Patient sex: F
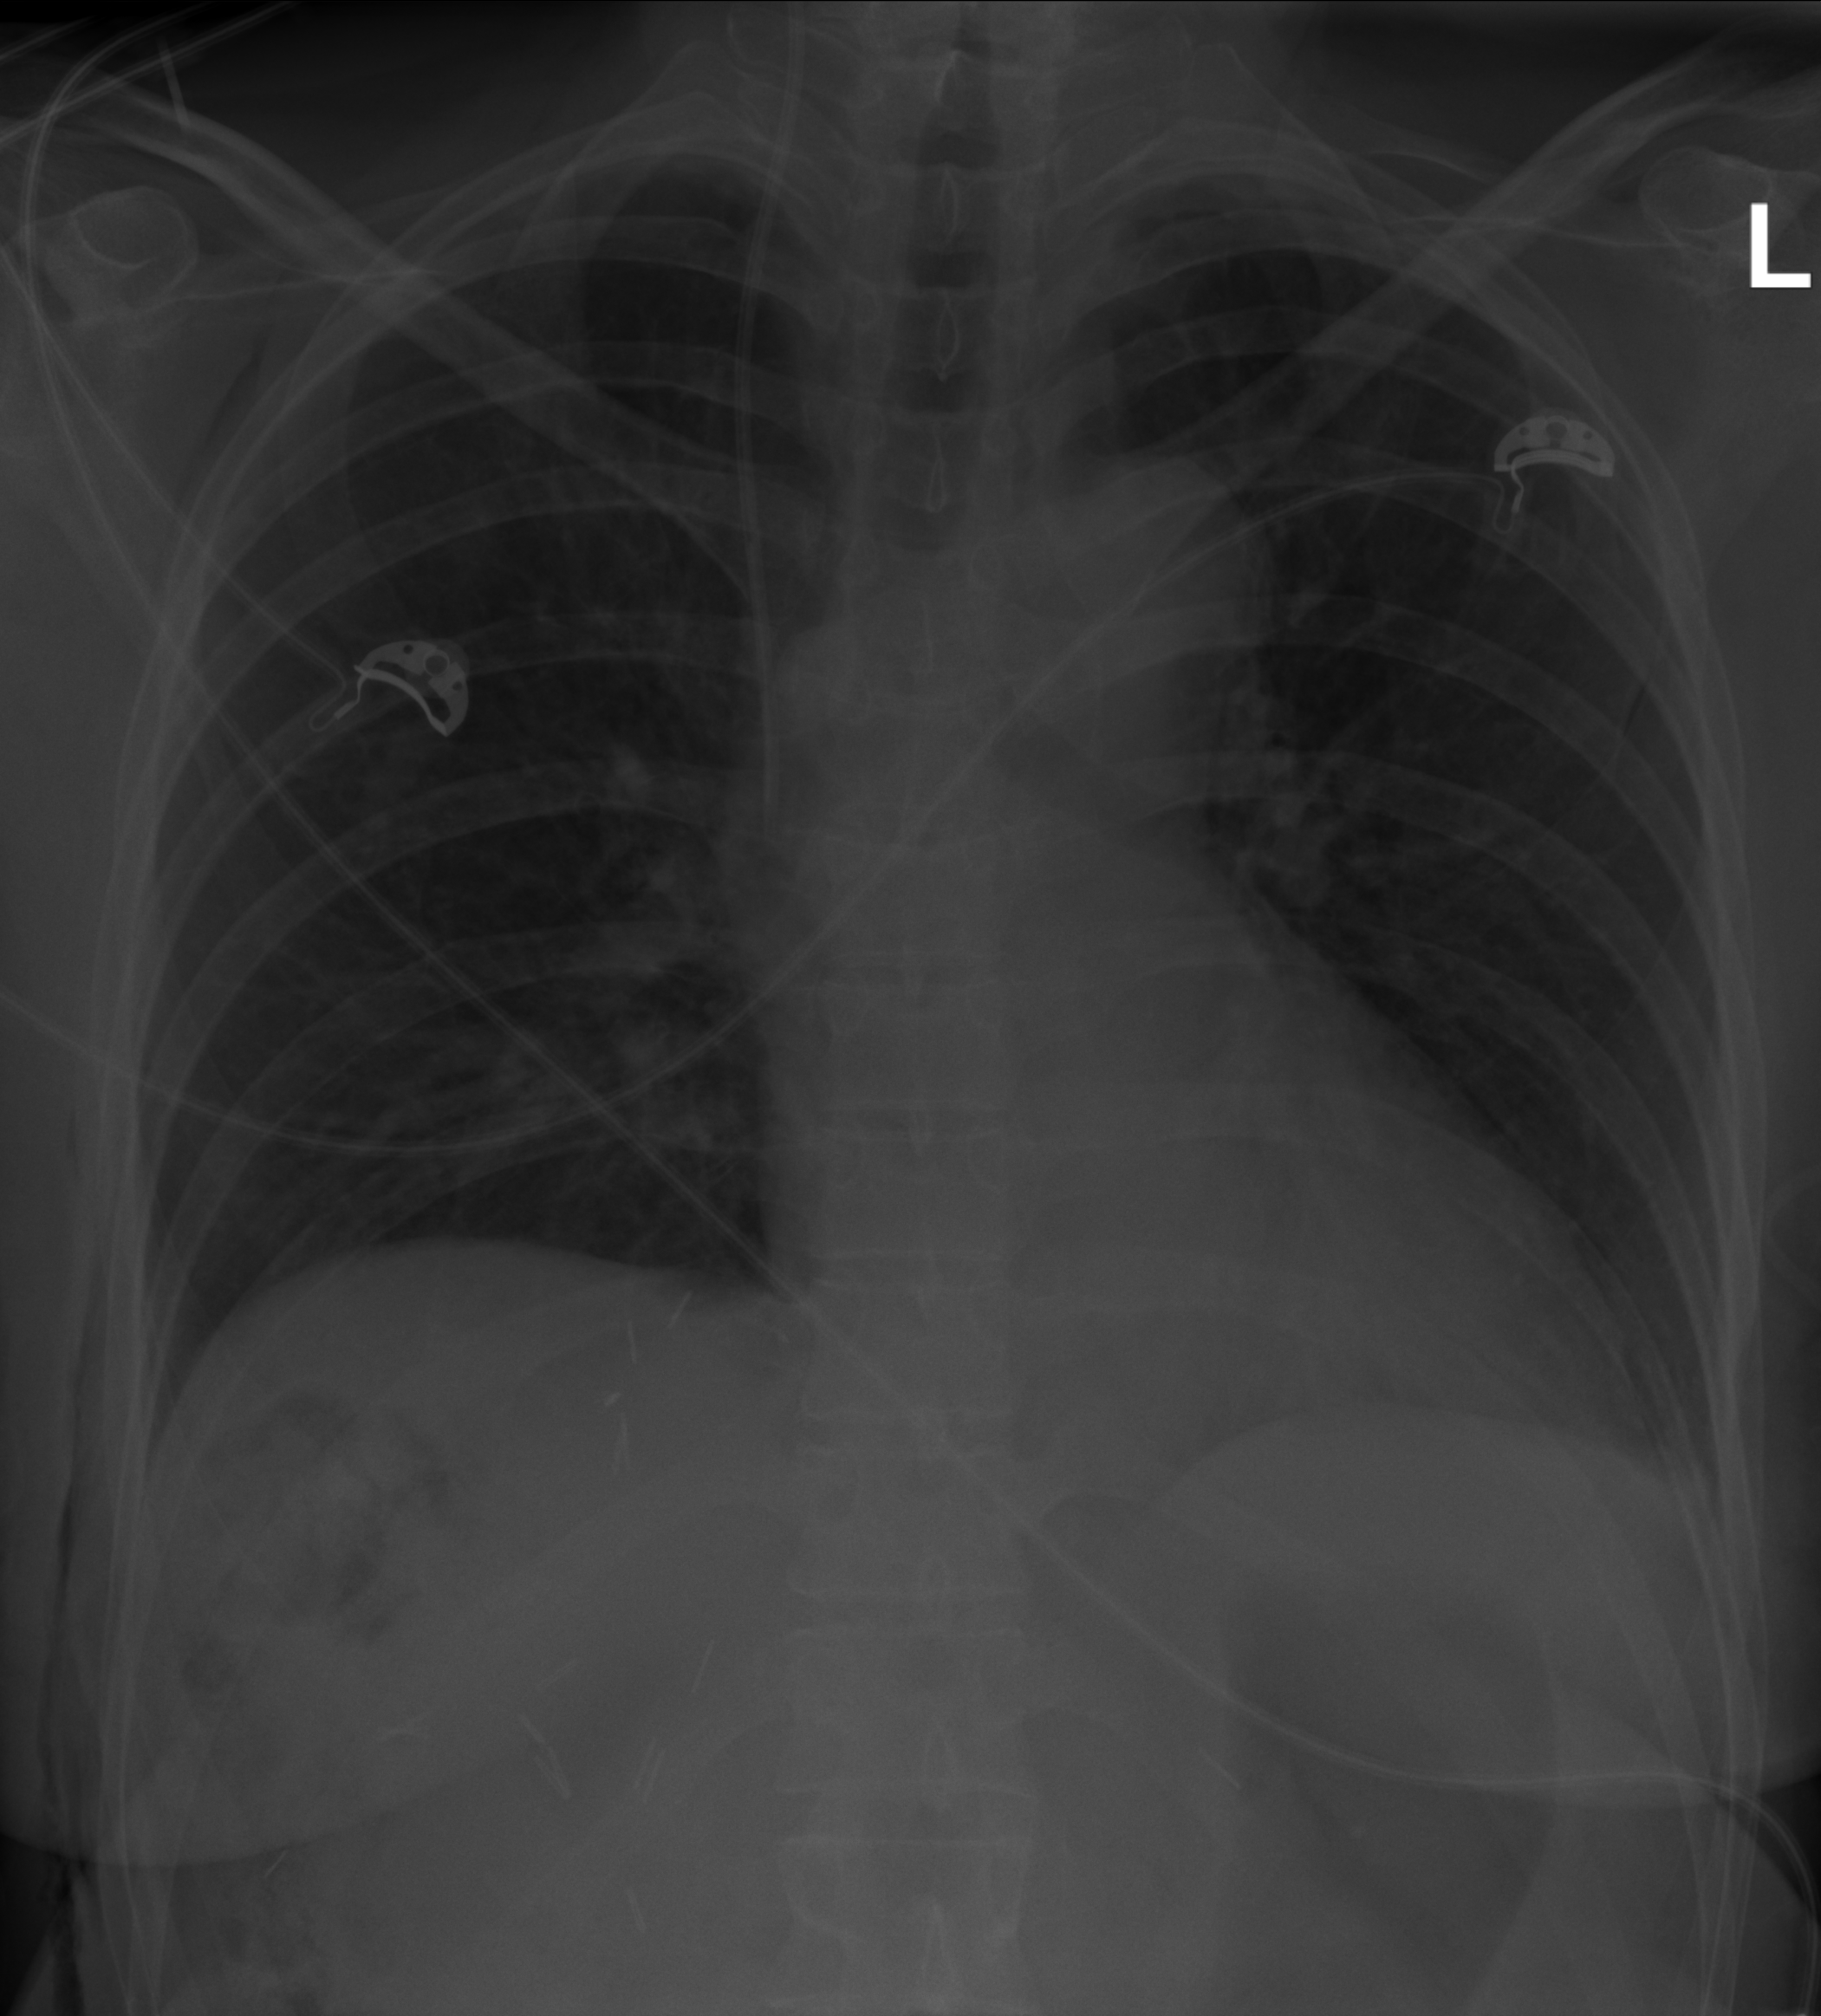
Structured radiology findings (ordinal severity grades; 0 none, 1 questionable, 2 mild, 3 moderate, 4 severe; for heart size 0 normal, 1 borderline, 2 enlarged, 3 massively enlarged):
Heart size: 0
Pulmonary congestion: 0
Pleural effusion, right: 0
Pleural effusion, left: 0
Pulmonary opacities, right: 0
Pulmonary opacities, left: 0
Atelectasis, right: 0
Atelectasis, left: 2